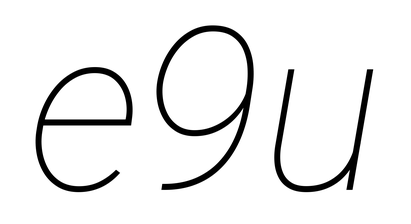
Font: Roboto-Italic_Thin_Italic